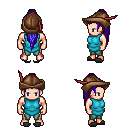
a pixel art fantasy rpg character, male body template, human, light skin, teal tunic, teal pants, blue extra-long topknot hairstyle, leather cap, gray slippers, four views (front, back, left, right), 2x2 character sprite sheet, small pixel art, hard edges, no anti-aliasing